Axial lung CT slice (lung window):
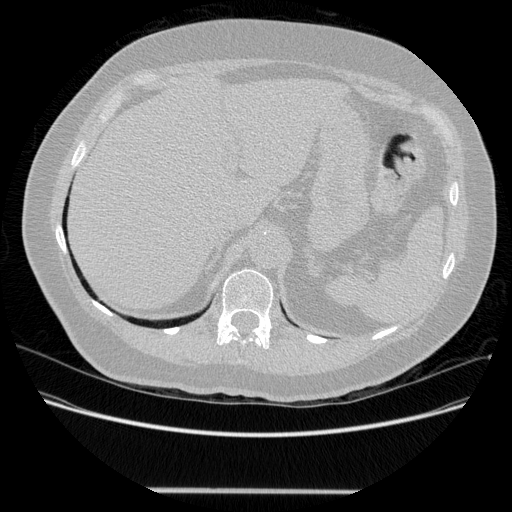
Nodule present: no